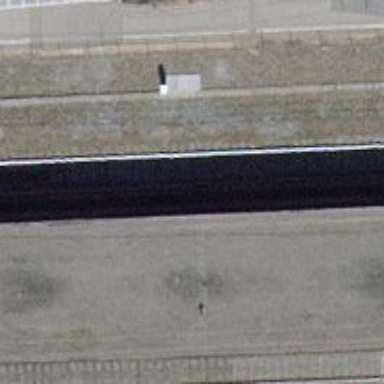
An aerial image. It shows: Tunnel with steps on the road.